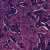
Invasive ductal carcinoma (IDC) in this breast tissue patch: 1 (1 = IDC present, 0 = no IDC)